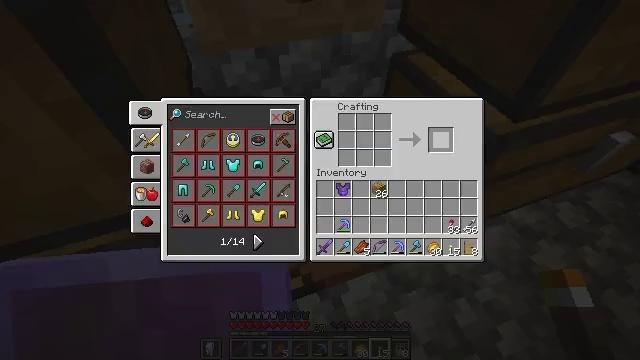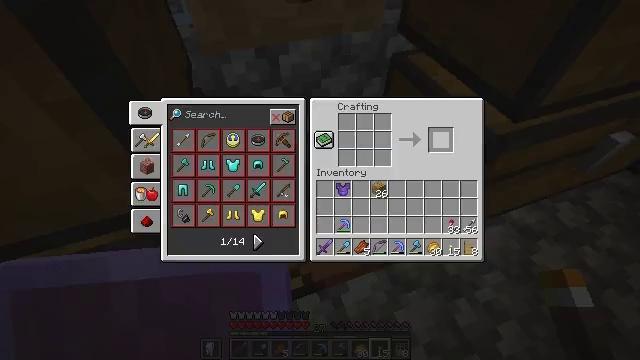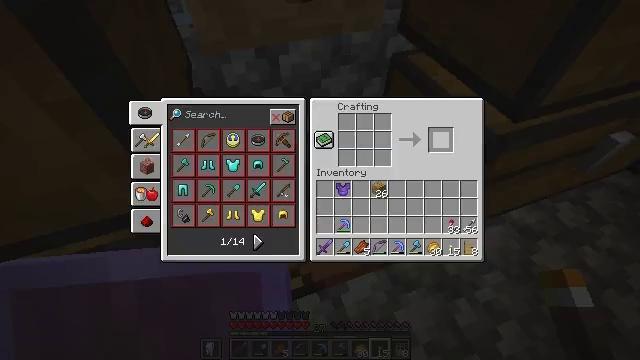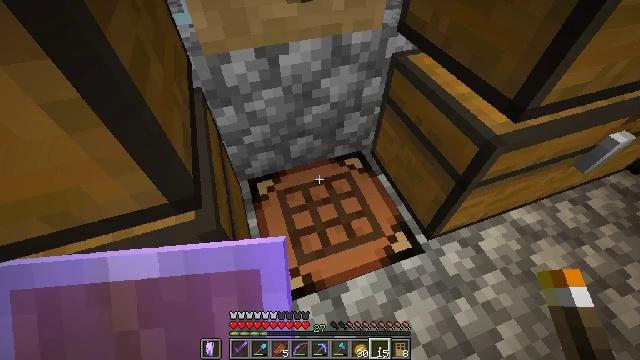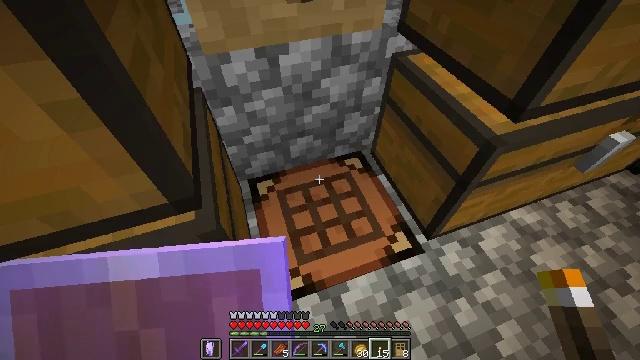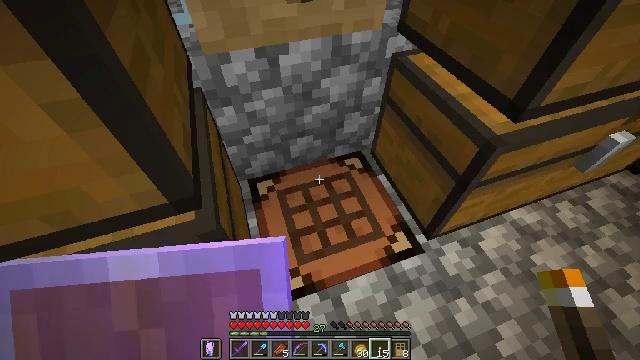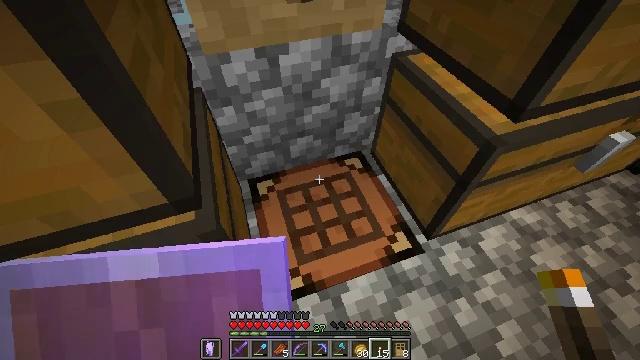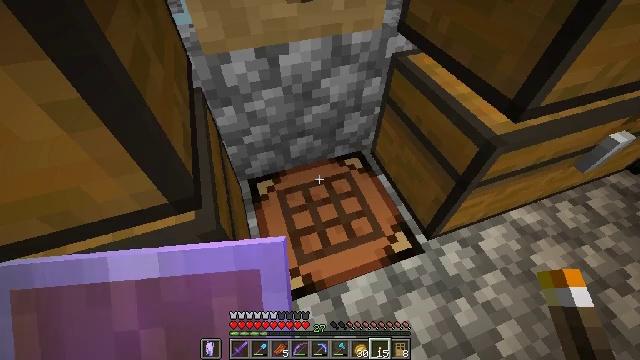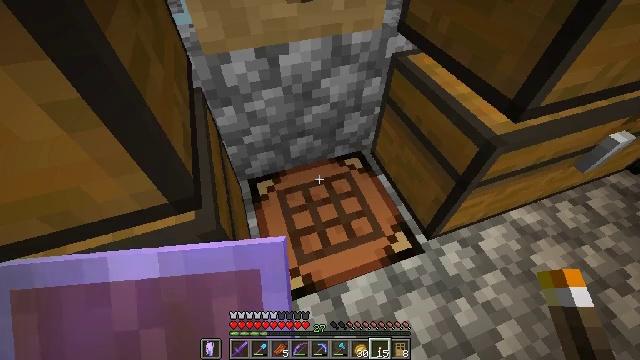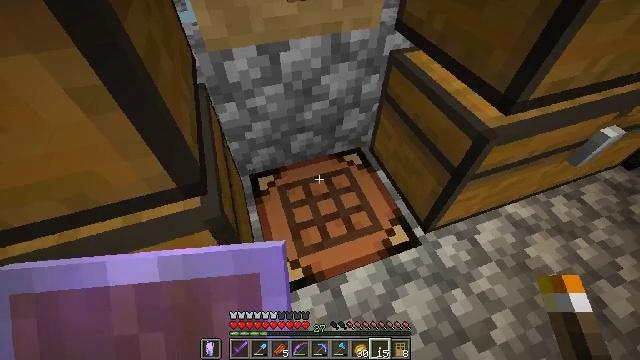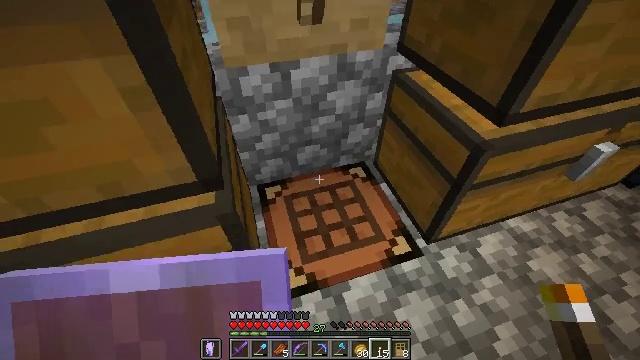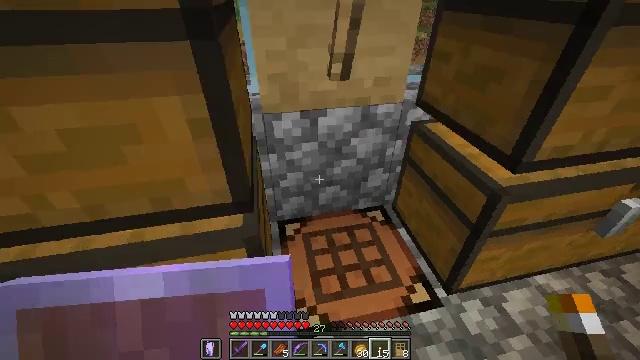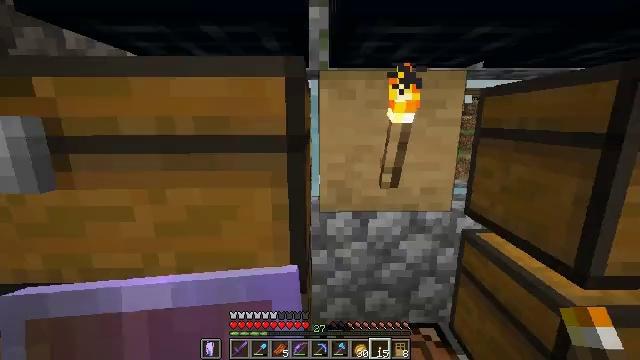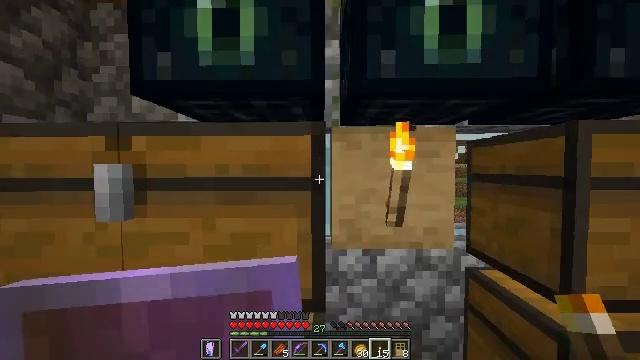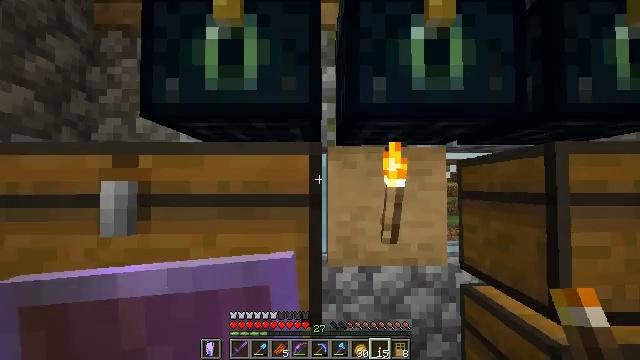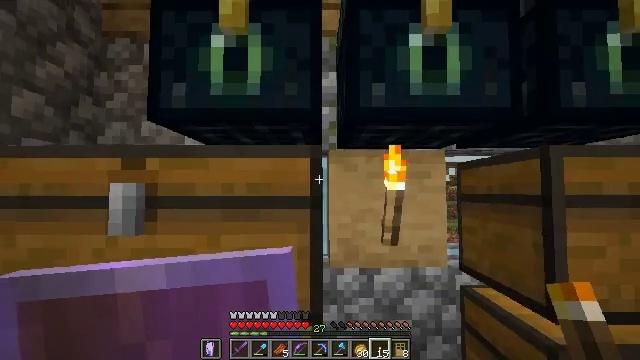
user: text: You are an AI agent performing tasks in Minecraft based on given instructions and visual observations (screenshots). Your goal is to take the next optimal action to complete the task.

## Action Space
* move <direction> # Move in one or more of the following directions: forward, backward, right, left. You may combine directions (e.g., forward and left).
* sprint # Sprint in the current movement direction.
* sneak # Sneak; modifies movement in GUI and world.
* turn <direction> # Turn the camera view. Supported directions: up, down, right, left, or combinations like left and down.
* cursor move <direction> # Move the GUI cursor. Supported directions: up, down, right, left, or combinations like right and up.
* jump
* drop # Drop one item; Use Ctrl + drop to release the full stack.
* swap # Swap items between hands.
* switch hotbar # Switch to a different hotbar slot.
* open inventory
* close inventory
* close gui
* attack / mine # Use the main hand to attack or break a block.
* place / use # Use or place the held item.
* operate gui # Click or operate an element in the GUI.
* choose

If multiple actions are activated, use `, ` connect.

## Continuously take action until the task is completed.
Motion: motion action
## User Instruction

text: Retrieve the ender chest safely.
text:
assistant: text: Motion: sneak, open gui
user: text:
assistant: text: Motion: sneak
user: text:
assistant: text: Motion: no_op
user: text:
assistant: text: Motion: close gui
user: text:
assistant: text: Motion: open inventory
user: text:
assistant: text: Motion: open inventory
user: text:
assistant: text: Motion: no_op
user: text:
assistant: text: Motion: no_op
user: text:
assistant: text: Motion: move back
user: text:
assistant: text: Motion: move back, turn left and up
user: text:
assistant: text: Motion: move back, turn left and up
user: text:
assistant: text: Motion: move back, turn left and up
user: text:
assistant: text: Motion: turn left and up
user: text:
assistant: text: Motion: turn up
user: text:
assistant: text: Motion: no_op
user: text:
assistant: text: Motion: no_op
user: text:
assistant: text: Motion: turn right
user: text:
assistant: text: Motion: turn right
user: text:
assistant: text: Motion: no_op
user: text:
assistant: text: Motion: turn right and up
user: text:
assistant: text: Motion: move left, turn right and up
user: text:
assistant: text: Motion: move left, turn up
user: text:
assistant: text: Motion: move left, turn up
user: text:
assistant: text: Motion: turn left
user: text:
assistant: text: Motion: turn left
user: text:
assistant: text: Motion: turn left and down
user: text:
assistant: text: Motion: turn left and down
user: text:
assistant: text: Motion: no_op
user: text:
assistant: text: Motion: no_op
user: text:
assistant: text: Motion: no_op